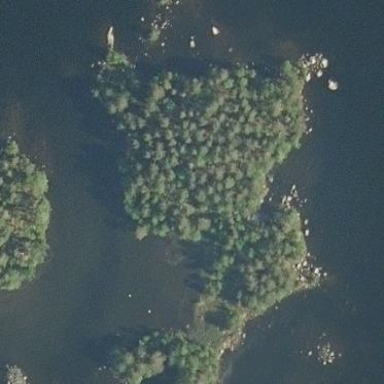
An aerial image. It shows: Island.